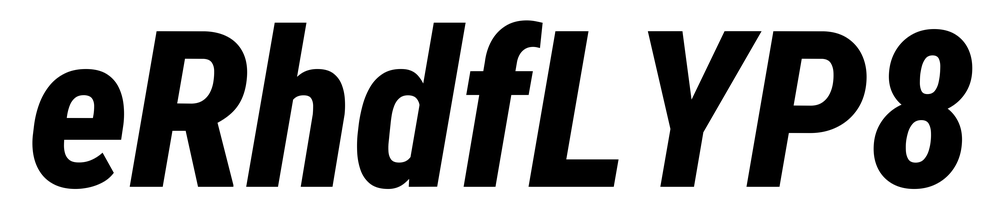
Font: Roboto-Italic_Condensed_ExtraBold_Italic